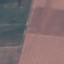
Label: AnnualCrop